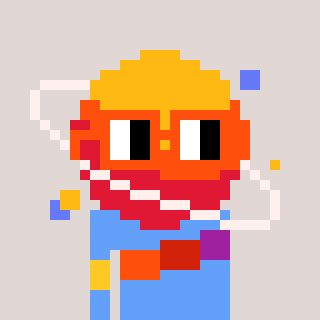
a pixel art character with square orange glasses, a saturn-shaped head and a blue-colored body on a warm background